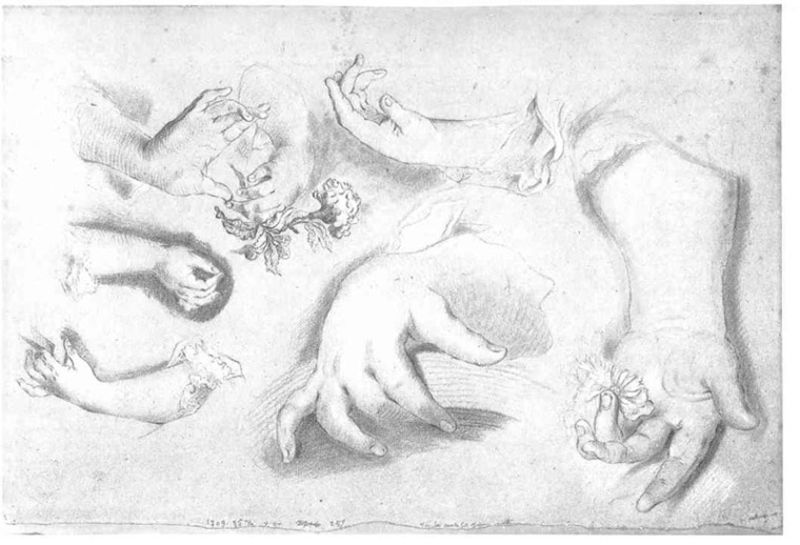
Titel: Sieben weibliche Hände
Künstler: Nicolas de Largillierre
Standort: Karlsruhe
Institution: Staatliche Kunsthalle Karlsruhe
Schlagwörter: blätter, dunkel, hand, haut, körper, schatten, weiß, frauen, bewegung, blume, blumen, daumen, finger, frau, geste, grau, hell, licht, schwarz, skizze, symbol, zeichen, zeichnung, blüte, blüten, rose, anatomie, arm, arme, barock, halten, ärmel, gesten, hände, signatur, kind, blatt, pflanze, locken, zart, kinder, engel, putte, pflücken, schrift, papier, perspektive, haltung, studie, übung, grafik, graphik, schattierung, monochrom, ausdruck, spielen, zeigefinger, datum, rüschen, nägel, zeigen, griff, buch, linie, form, geben, schwarz-weiss, schraffur, radierung, greifen, beschriftung, bleistift, gestik, allegorie, entwurf, nelke, schmetterling, modelle, gedreht, bleistiftzeichnung, studien, unterarm, sieben, stellung, dürer, berühren, studium, filigran, sechs, vorlagen, skizzen, klarheit, wulst, ringfinger, chagall, legende, grazil, nehmen, zeichnungen, zeichung, bume, graphit, zeichnnung, han, klavierspielen, handgelenk, köroer, kleiner finger, häde, versionen, fingernagel, handhaltung, handfläche, krabbeln, mittelfinger, handstudie, hand hände, paper, handlinien, handstudien, h#nde, frauenhände, frauenhand, radiuerung, kinderhand, kinderhände, babyhände, schrafu, rschraffur, kinderarme, fingerspiele, zeichenskizee